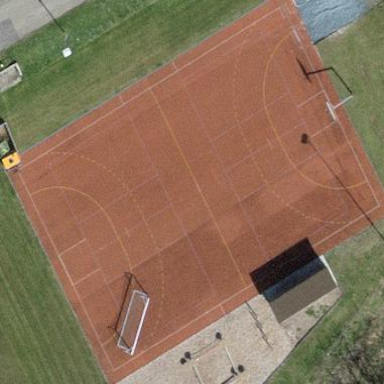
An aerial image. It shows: Multi-sport pitch on leisure land.